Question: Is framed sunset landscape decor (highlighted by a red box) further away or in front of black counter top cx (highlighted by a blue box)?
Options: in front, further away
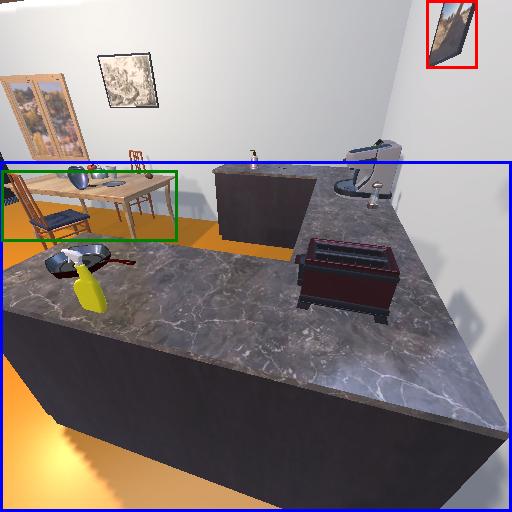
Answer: in front